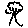
Label: tree